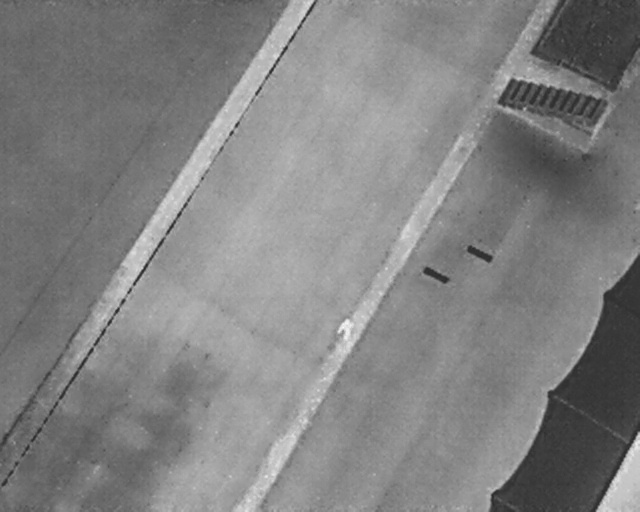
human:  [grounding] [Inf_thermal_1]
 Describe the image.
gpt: In the satellite image, there is  <ref>1 large person </ref> <box>[[51, 62, 56, 66, 8]]</box> located at center.